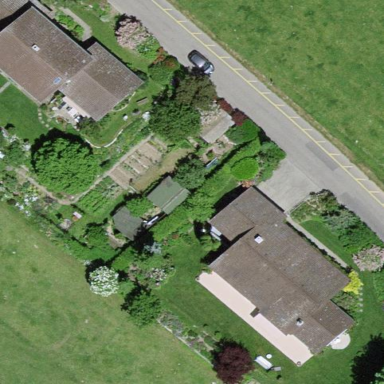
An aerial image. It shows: Farmyard area.